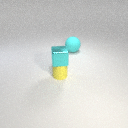
small cyan metal cube above small yellow rubber cylinder